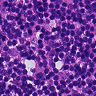
Metastatic tissue present: no